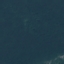
Land use / land cover class: Forest